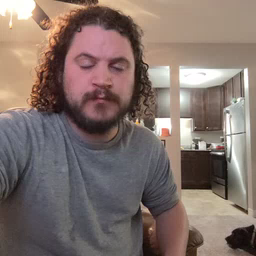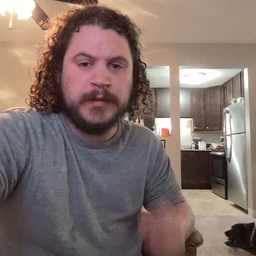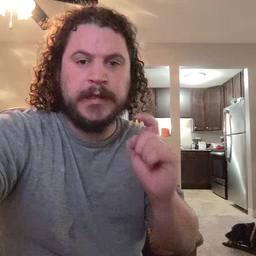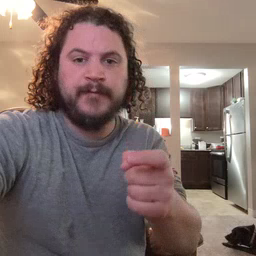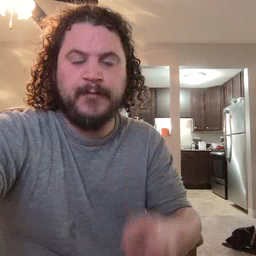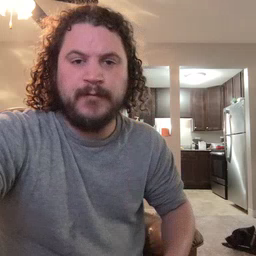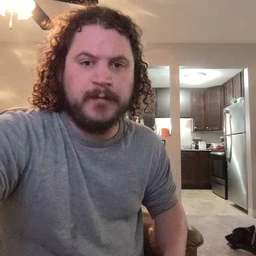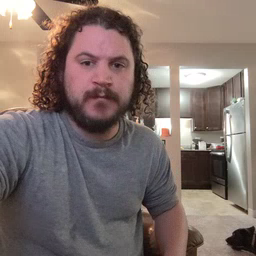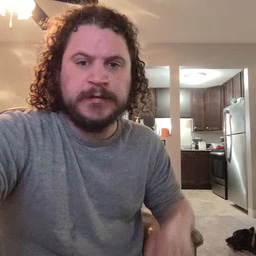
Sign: give